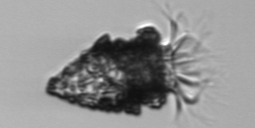
Label: Tintinnopsis